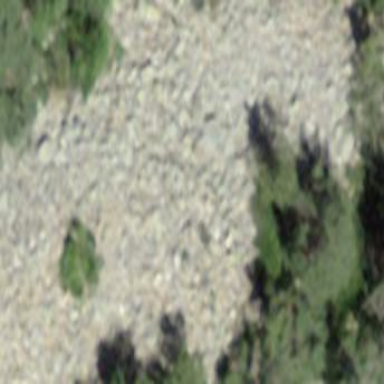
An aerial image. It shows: Natural scree.